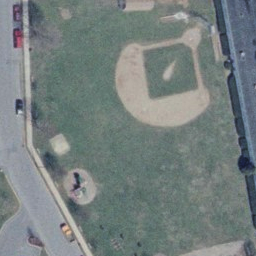
Label: baseball diamond